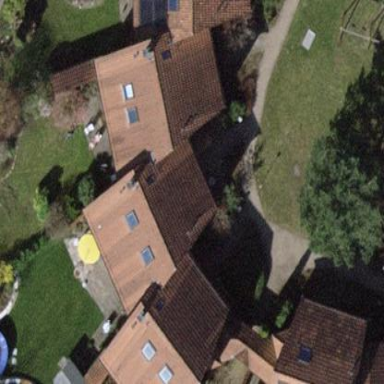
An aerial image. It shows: Terrace building.